Interaction volume radius: 10 \u00c5
Interaction volume height: 40 \u00c5
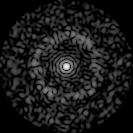
Disorder parameter: 0.8264